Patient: sex F, age 69
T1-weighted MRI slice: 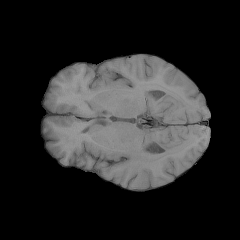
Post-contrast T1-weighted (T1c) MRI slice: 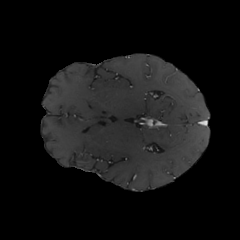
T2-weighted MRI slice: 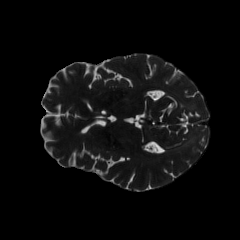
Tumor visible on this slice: no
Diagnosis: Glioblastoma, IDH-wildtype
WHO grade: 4